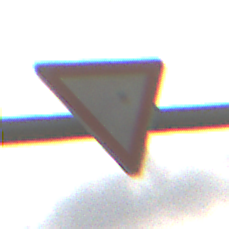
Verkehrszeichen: VorfahrtGewaehren
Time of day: MorningAfternoon
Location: Outdoor (Suburban)
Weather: Overcast
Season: NotSpecified
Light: Natural